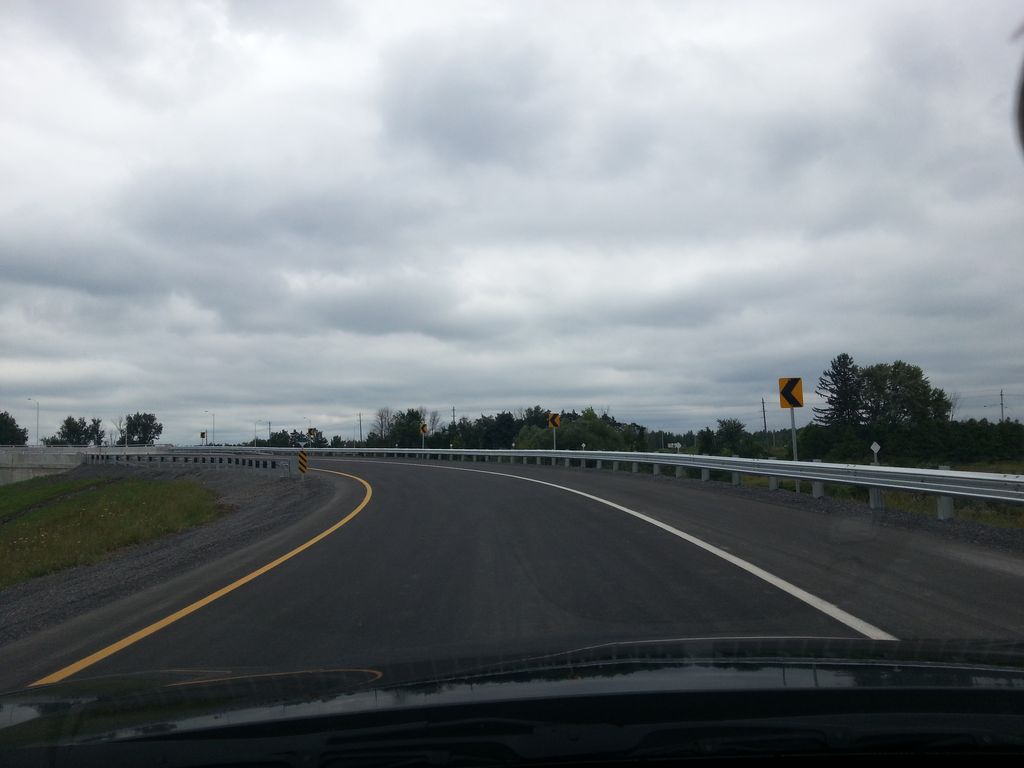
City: ottawa-gatineau